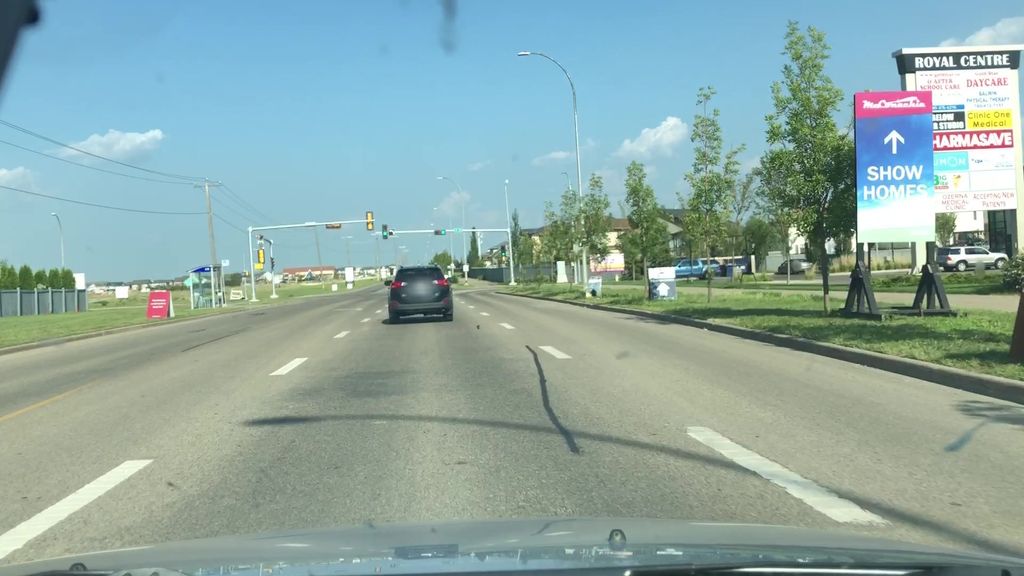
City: edmonton